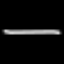
Label: line